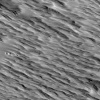
Atmospheric dust classification: not_dusty